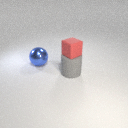
large gray rubber cylinder in front of large blue metal sphere